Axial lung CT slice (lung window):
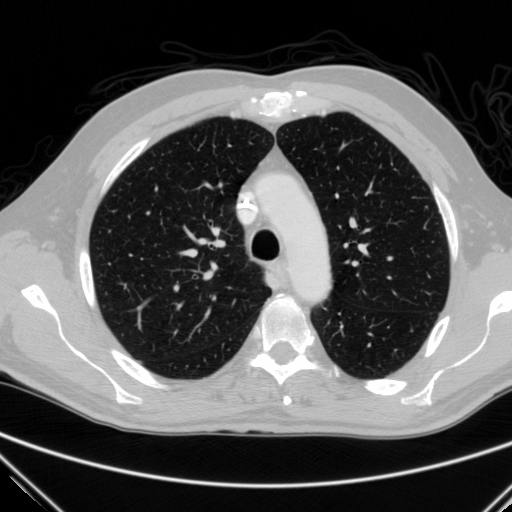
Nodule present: no